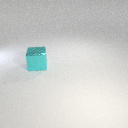
large cyan metal cube